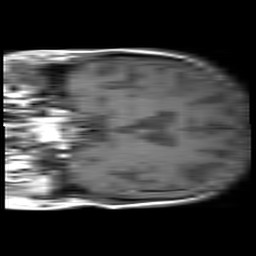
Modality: T1w
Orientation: coronal
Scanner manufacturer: philips
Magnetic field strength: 3 T
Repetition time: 0.5331 s
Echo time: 0.01 s